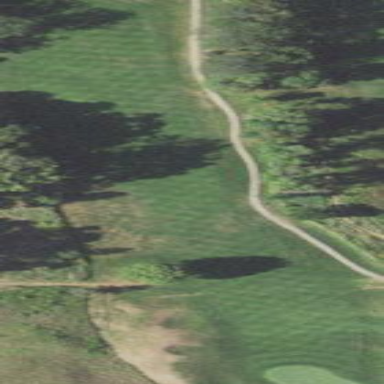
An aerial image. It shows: Golf fairway surrounded by grass.